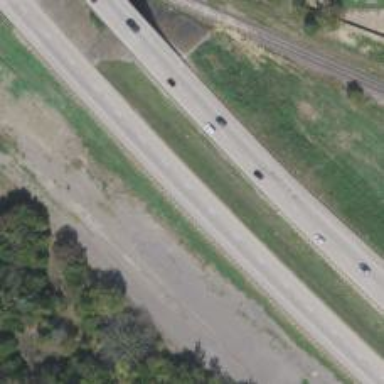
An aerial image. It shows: Motorway.